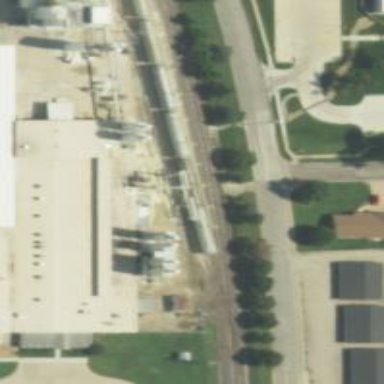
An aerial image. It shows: Railway siding with rails.